Question: I have made a comment box, I want the image to be smaller than the dimensions of the box. Please help
My current code:
'''
<div style="border: 0px solid black; box-shadow: 1px 1px 1px #888888;background-color:white;">
<p style="float: left;font-size:12px; "></p>
<img alt="2" src="Imgs/test.png">
<b>danny Boyle:</b>
"This is a test comment "
</div>
'''
This is what I want to produce:

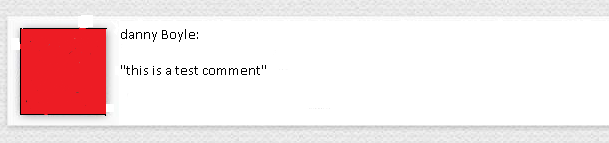
Answer: If you are using Bootstrap, then the most you can. There are a few tools to do what you want, namely the <URL> styles:
Change up your markup:
'''
<div class="media my-media">
<img class="pull-left media-object" src="your/image.jpg">
<div class="media-body">
<p><b>danny Boyle:</b></p>
<p>"This is a test comment"</p>
</div>
</div>
</div>
'''
I've added the class 'my-media' so we can do something custom:
'''
.my-media {
box-shadow: 1px 1px 1px #888888;
background:#fff;
padding:10px;
}
'''
Result: <URL>